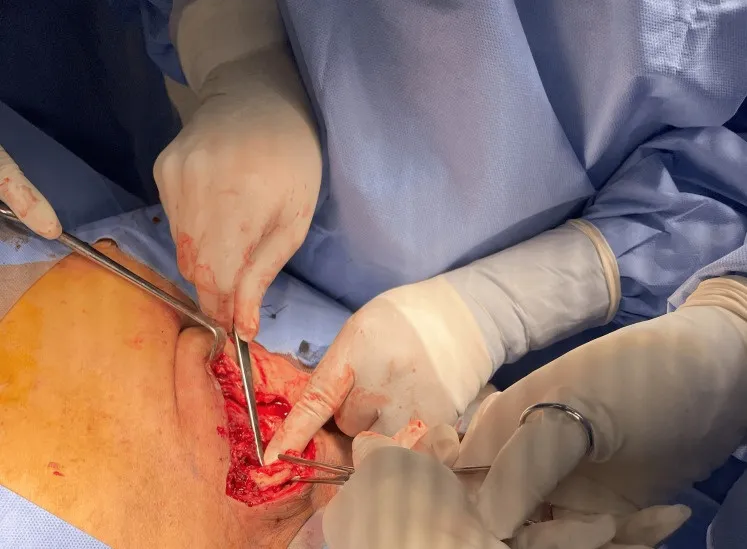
Intraoperative picture of medial clavicle length of resection as marked by Kocher forceps.
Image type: medical_photograph (other_medical_photograph)